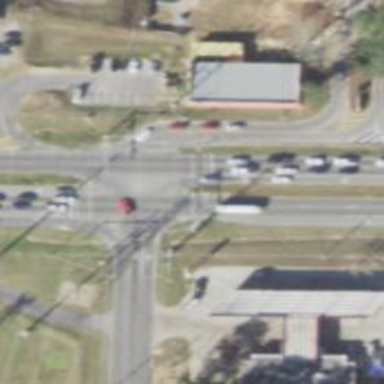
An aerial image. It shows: Marked road crossing.